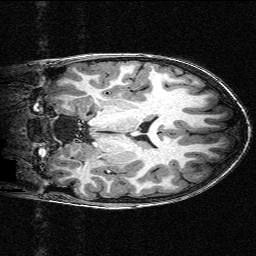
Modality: T1w
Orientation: coronal
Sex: male
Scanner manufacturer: siemens
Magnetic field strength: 3 T
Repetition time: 2.3 s
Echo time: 0.00336 s